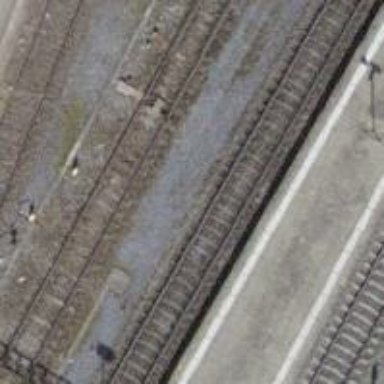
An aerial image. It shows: Railway switch.